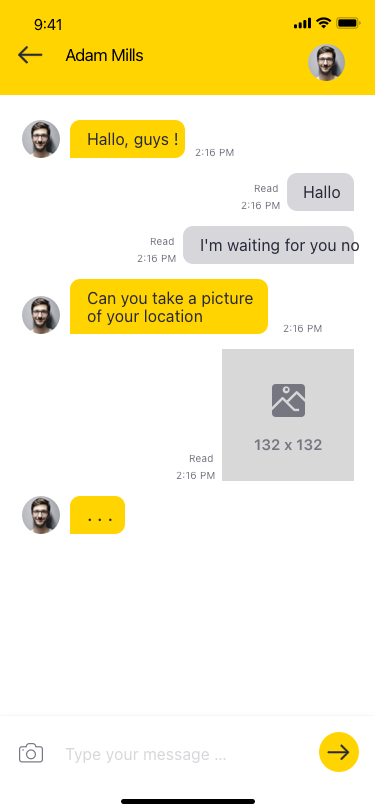
Text in this UI design:
Type your message …
Hallo, guys !
2:16 PM
. . .
Can you take a picture of your location
2:16 PM
Hallo
Read
2:16 PM
I'm waiting for you no
Read
2:16 PM
Read
2:16 PM